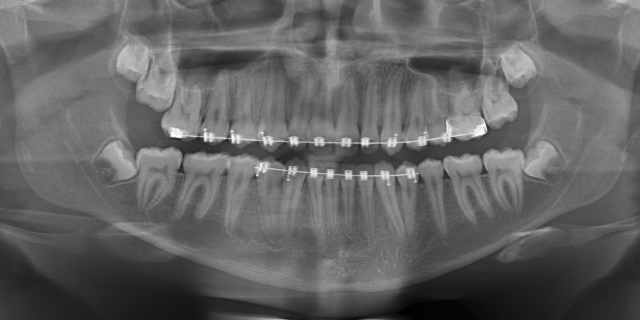
adult